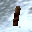
Label: 1